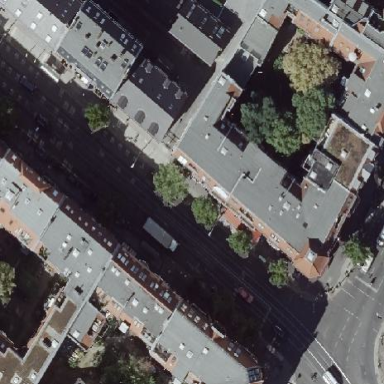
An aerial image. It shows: Building consisting of apartments with double saltbox roof shape.